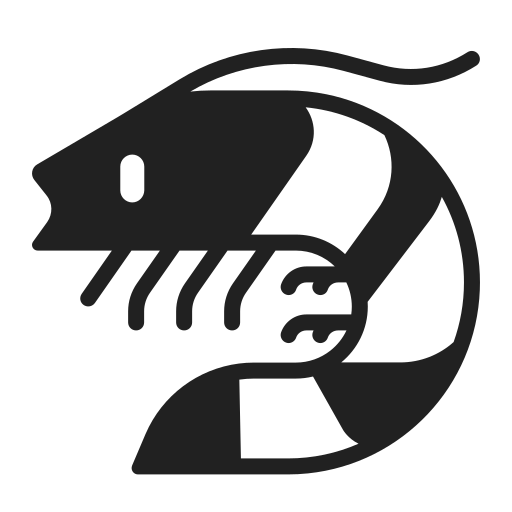
shrimp high contrast